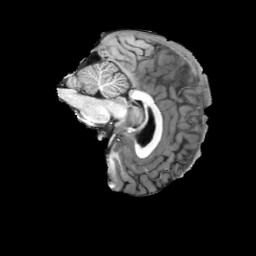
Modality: T1w
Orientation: sagittal
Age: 34
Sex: male
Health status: ill